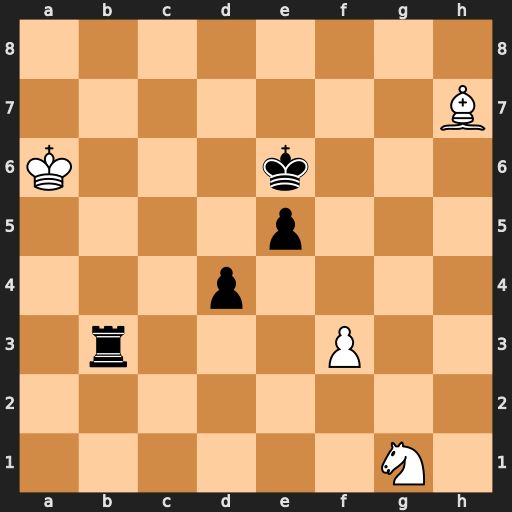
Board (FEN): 8/7B/K3k3/4p3/3p4/1r3P2/8/6N1
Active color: w
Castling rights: -
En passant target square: -
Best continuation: Bg8+ Kf5 Bxb3